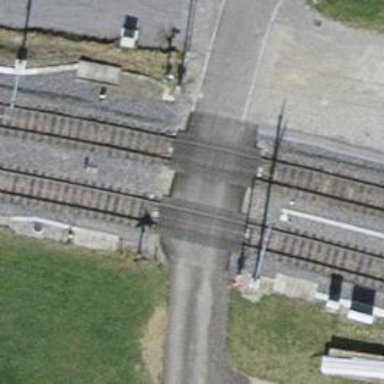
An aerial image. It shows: Railway level crossing.